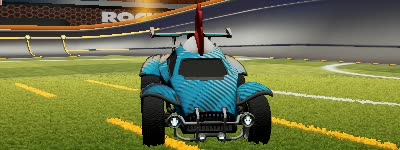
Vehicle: octane